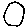
Label: circle